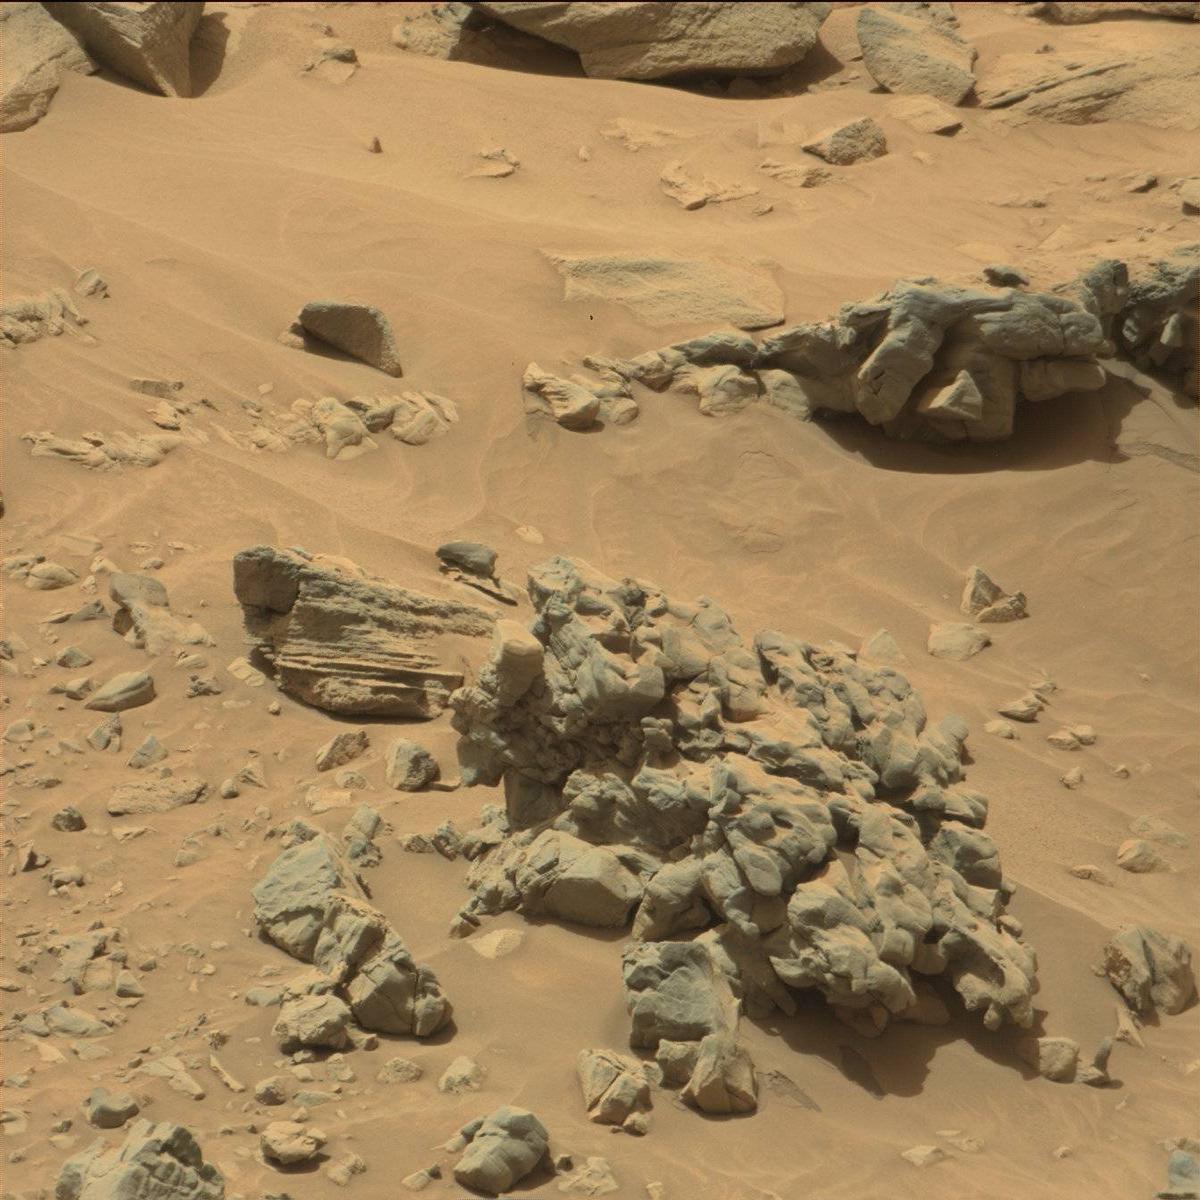
Terrain classes present: Bedrock, Rock, Sand / Soil